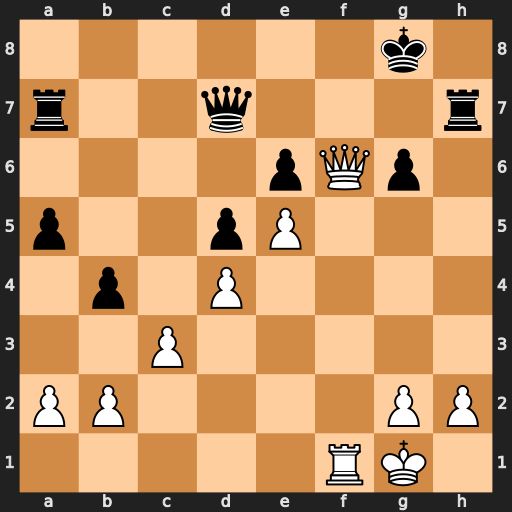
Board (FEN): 6k1/r2q3r/4pQp1/p2pP3/1p1P4/2P5/PP4PP/5RK1
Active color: w
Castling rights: -
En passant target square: -
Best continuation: Qf8#